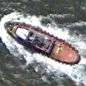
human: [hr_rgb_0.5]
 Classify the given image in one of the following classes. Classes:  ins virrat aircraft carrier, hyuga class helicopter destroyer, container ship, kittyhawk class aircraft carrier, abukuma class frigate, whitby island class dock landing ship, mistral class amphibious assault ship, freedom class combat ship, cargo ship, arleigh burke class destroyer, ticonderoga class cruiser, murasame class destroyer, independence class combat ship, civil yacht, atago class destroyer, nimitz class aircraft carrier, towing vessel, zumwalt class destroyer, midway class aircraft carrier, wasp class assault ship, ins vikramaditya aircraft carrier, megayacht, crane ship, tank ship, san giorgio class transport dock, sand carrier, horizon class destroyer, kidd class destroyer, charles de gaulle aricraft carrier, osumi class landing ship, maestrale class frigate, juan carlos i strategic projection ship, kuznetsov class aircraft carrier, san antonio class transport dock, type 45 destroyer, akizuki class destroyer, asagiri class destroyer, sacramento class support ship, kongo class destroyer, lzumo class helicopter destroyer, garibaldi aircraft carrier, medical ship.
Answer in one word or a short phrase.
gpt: Towing vessel